Field crop: maize
Growth stage: 1
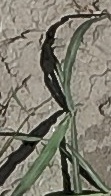
Species: sorghum